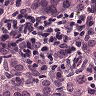
Metastatic tissue present: yes